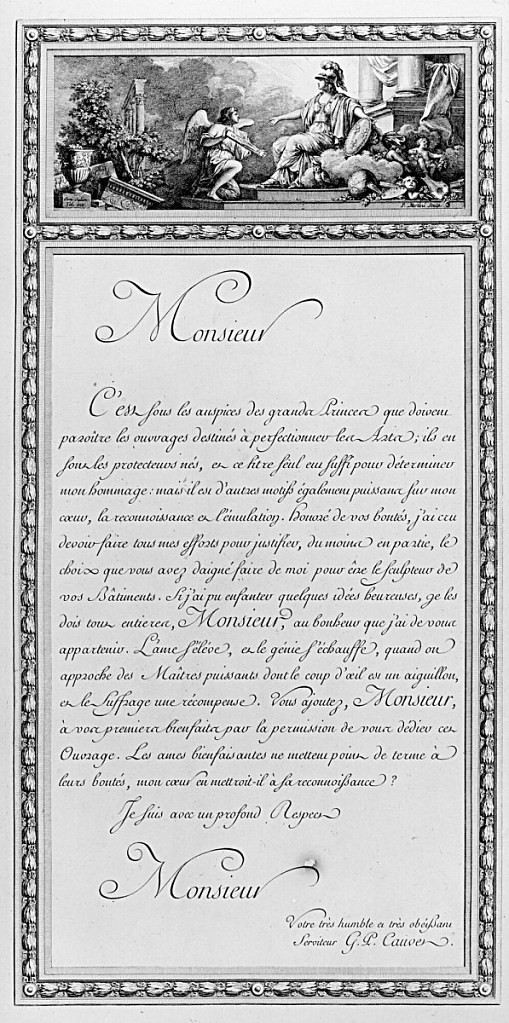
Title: Dedication
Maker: Simon Julien, French, 1735 - 1800
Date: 1777
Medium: Etching on paper
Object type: Print
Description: Vignette with an angel offering picture to France above engraved text of the dedication, all within a border.